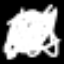
Label: octagon